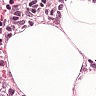
Metastatic tissue present: no